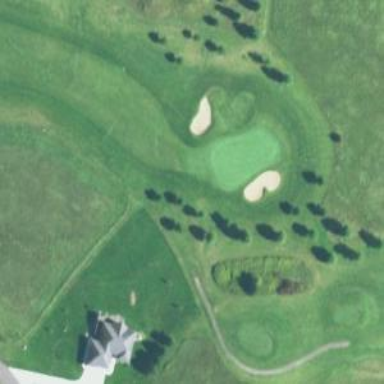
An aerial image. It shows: View of golf hole.